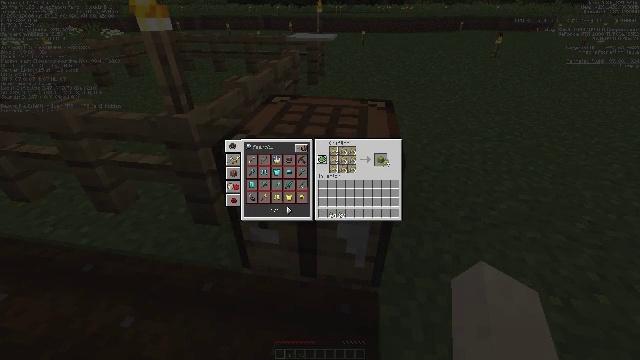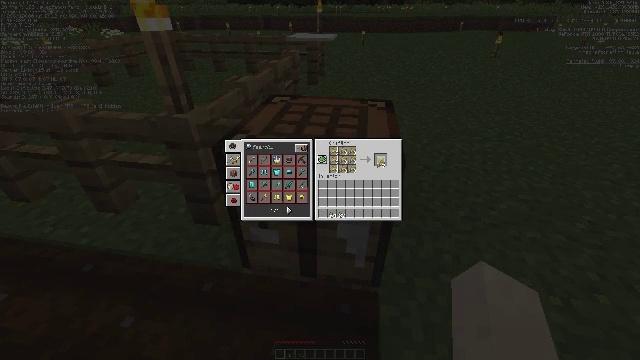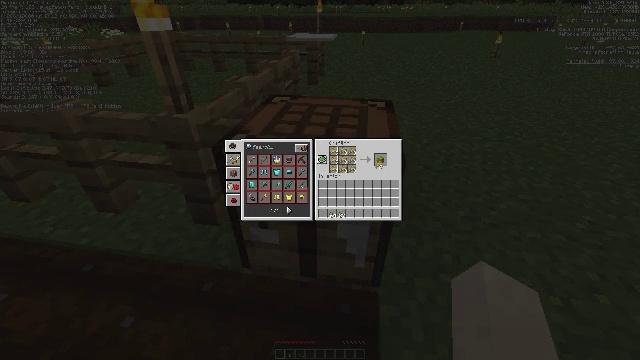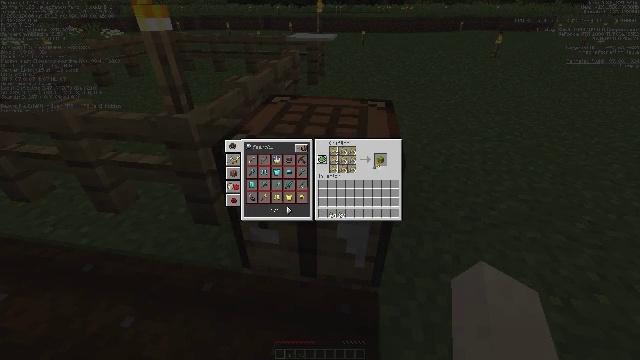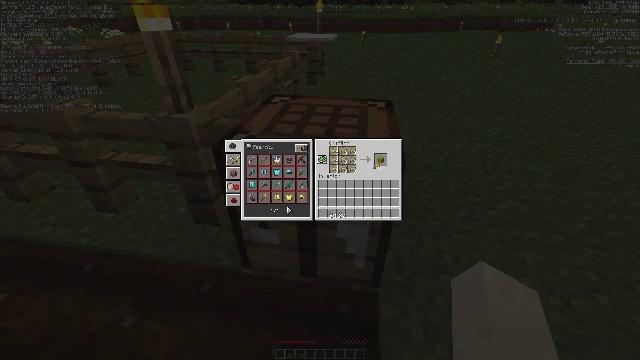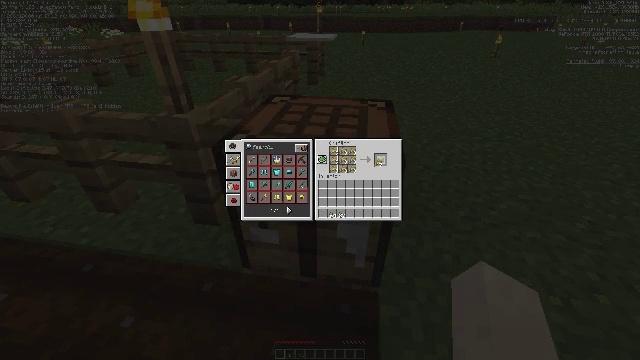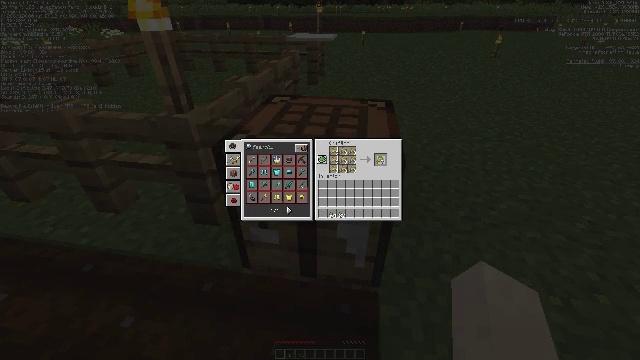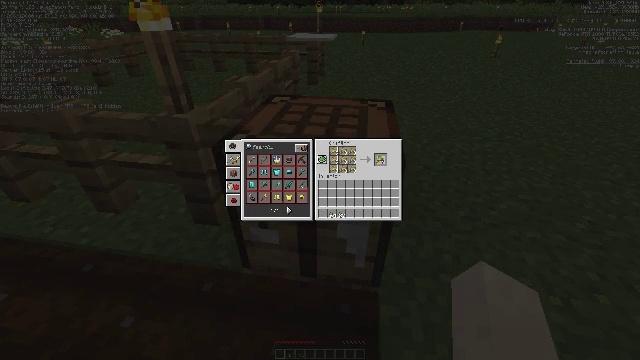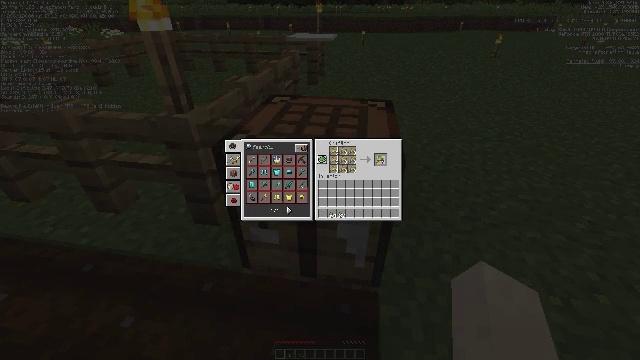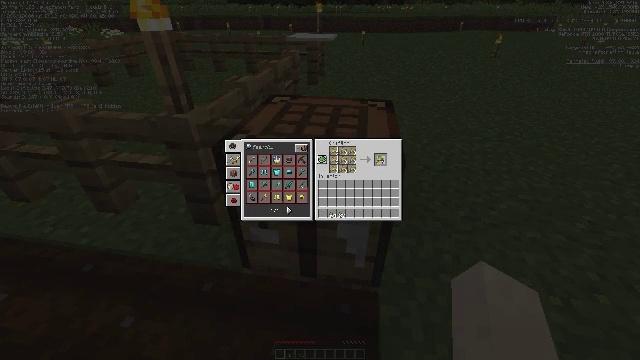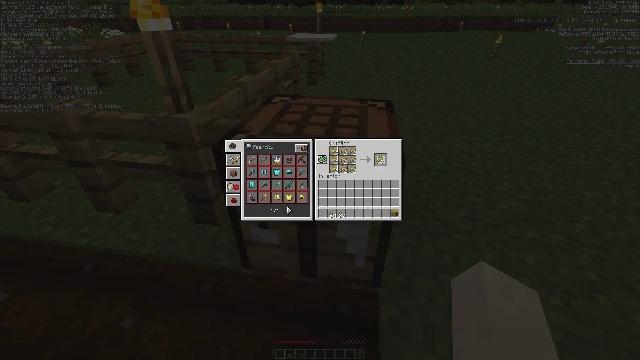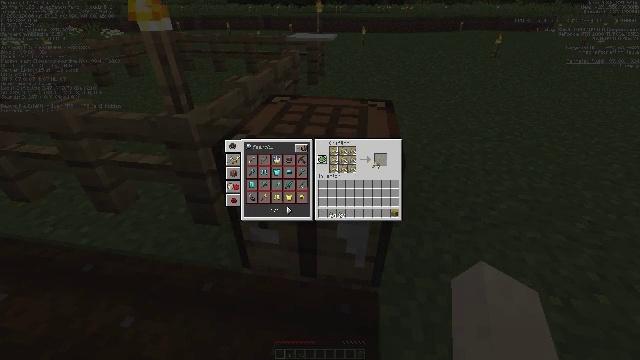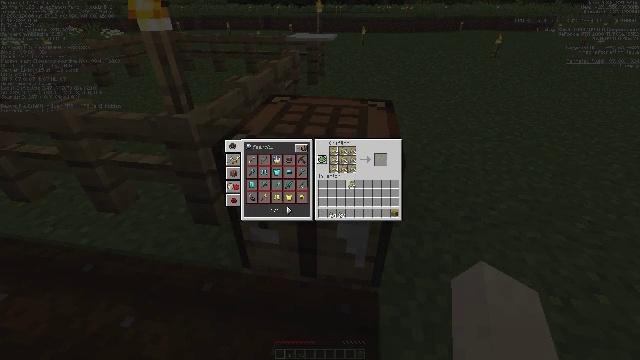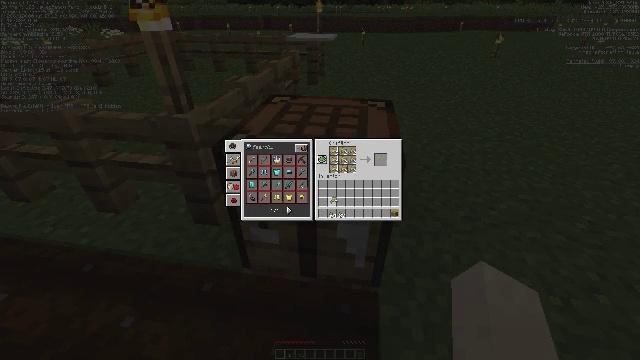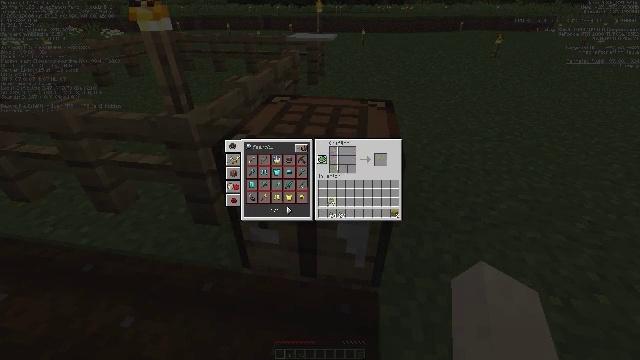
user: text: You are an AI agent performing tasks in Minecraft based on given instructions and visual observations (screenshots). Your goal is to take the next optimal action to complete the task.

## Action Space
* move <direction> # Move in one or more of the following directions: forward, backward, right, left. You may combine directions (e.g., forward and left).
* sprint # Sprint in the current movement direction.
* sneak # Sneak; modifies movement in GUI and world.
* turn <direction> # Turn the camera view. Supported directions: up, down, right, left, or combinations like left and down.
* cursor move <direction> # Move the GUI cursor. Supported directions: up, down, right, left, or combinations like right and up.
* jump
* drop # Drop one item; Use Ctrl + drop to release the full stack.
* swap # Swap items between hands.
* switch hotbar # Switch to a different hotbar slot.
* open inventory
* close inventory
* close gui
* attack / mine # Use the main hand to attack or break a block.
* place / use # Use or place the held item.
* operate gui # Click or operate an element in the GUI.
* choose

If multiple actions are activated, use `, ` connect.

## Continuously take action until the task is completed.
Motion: motion action
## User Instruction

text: Use the crafting table to make a hay block from wheat.
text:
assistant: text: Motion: turn left
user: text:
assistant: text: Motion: sneak
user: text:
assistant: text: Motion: sneak
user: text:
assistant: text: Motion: sneak
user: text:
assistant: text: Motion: sneak
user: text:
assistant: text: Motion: sneak
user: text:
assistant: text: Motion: sneak, attack / mine
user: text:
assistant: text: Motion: sneak, attack / mine
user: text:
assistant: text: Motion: sneak, attack / mine
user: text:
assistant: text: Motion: sneak
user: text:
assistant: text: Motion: sneak, turn left and down
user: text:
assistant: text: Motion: sneak, turn left and down
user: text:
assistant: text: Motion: sneak, turn left and down
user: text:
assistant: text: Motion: no_op
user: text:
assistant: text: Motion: no_op